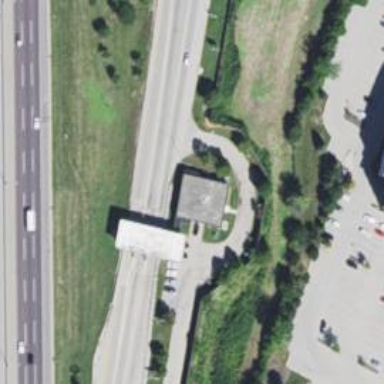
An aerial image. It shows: Toll gantry on the road.